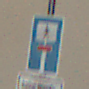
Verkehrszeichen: SackgasseFussgaengerDurchlaessig
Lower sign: HinweisGeaenderteVorfahrtVerkehrsfuehrungVerkehrsregelung3
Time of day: MorningAfternoon
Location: Outdoor (Urban)
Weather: Clear
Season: NotSpecified
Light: Natural